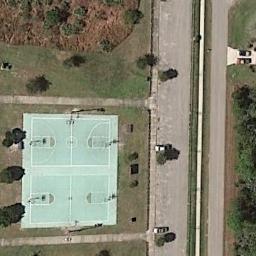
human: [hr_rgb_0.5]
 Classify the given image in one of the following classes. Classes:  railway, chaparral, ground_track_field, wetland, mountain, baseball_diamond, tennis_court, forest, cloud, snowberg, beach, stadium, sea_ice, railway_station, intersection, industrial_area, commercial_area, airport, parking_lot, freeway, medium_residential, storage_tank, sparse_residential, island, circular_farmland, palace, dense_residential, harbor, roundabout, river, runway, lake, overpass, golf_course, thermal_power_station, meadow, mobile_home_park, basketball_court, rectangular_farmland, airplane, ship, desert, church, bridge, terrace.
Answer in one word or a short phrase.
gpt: basketball_court